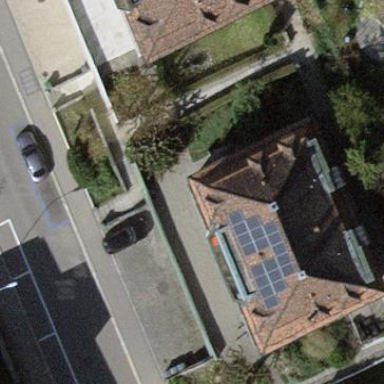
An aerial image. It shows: Building with pyramidal-shaped roof.